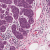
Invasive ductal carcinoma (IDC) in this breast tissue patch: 0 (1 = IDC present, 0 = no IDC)